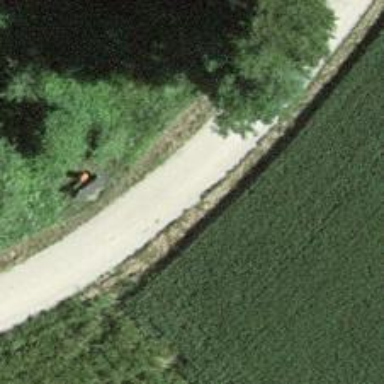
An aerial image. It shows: Track with fine gravel surface of grade2.